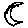
Label: moon